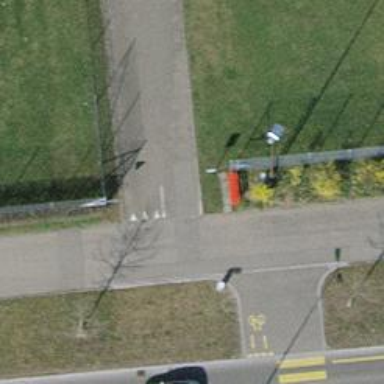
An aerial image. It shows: Red bench.